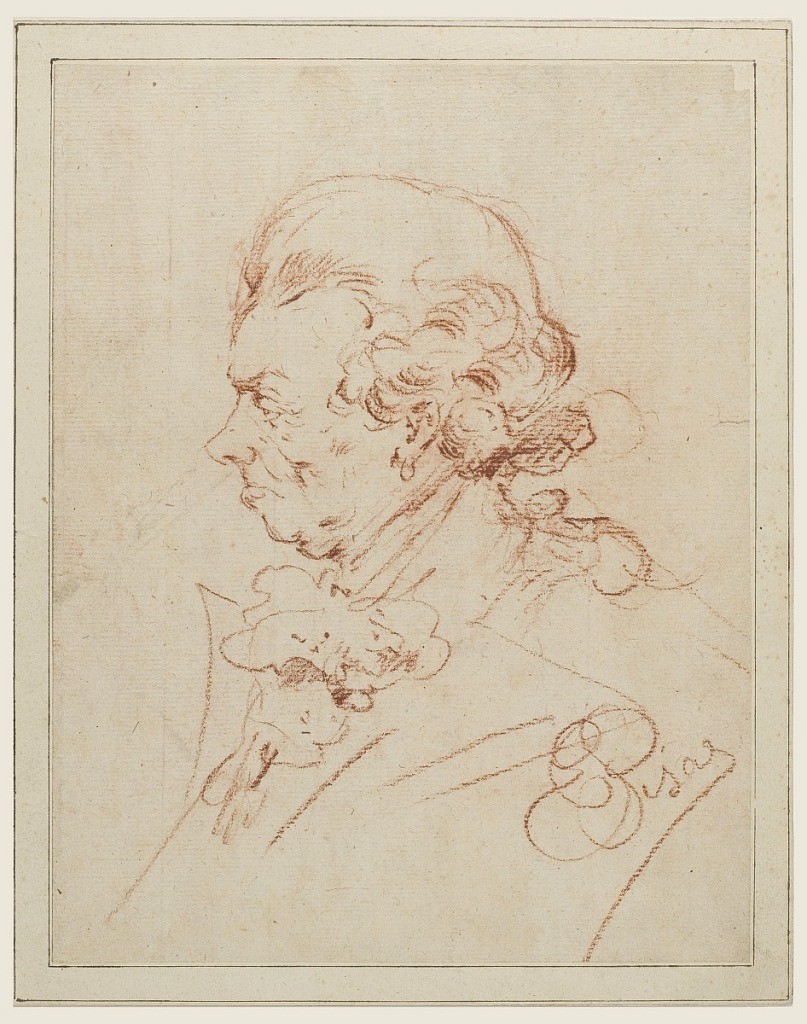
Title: Study for Portrait of a Man
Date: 1860–1900
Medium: Red chalk on paper
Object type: Drawing
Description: A bust portrait of a mn in 18th C. attire.  Shown in profile, turned left.